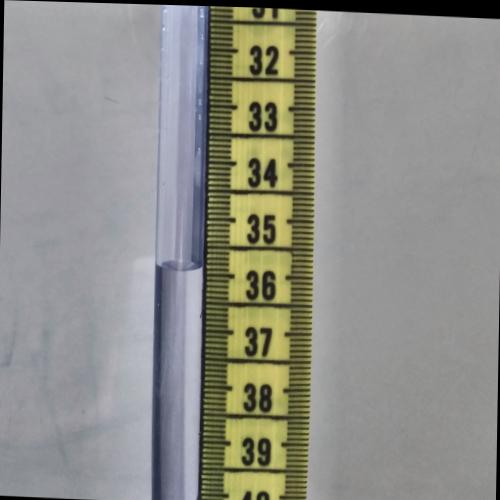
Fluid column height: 35.9 cm